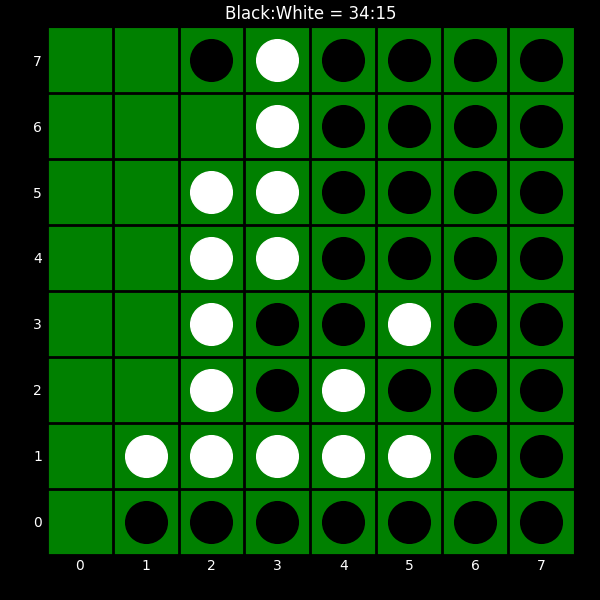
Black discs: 34
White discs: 15